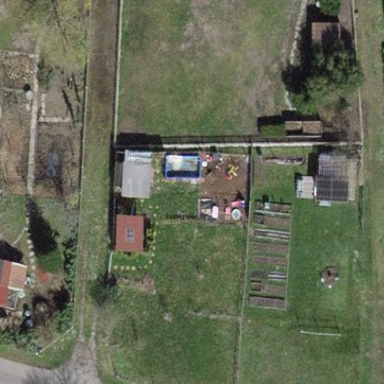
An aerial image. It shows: Allotments area.